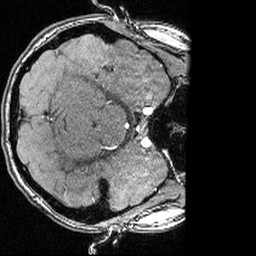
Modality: angio
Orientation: axial
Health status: ill
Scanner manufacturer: siemens
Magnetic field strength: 3 T
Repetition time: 0.022 s
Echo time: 0.00395 s